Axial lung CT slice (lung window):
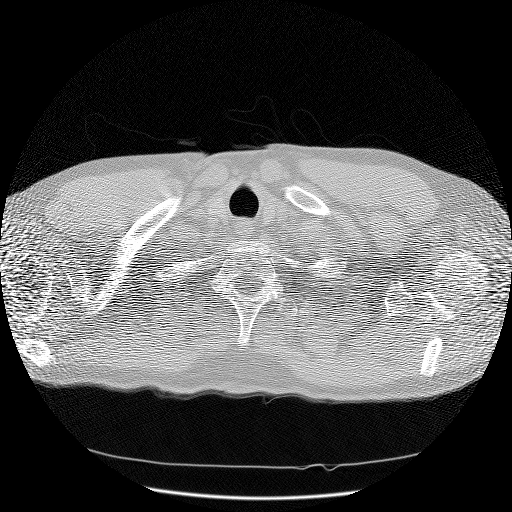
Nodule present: no